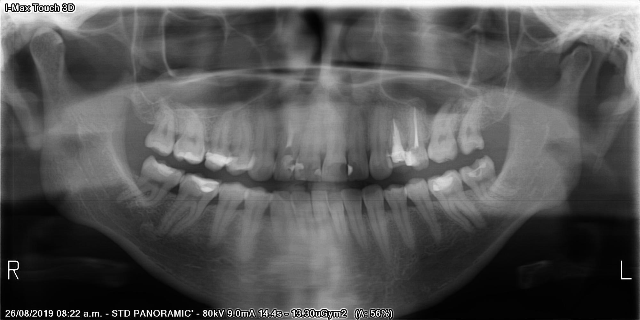
adult